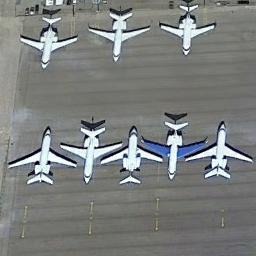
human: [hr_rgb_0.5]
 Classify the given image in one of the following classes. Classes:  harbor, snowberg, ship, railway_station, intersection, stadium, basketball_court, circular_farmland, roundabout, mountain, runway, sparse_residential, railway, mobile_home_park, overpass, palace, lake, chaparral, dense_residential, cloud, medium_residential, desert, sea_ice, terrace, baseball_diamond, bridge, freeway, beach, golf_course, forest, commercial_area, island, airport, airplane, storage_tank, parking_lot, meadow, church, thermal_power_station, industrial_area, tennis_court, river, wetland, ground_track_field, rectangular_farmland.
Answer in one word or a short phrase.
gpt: airplane